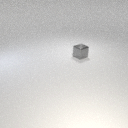
small gray metal cube